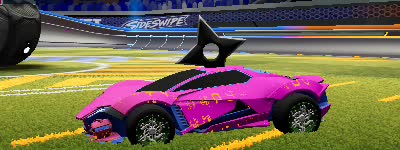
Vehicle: werewolf